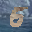
Label: 5